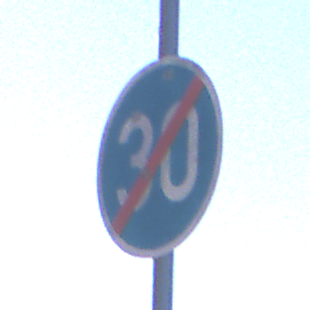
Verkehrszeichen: EndeMindestgeschwindigkeit
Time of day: MorningAfternoon
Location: Outdoor (Nature)
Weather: Clear
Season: NotSpecified
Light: Natural